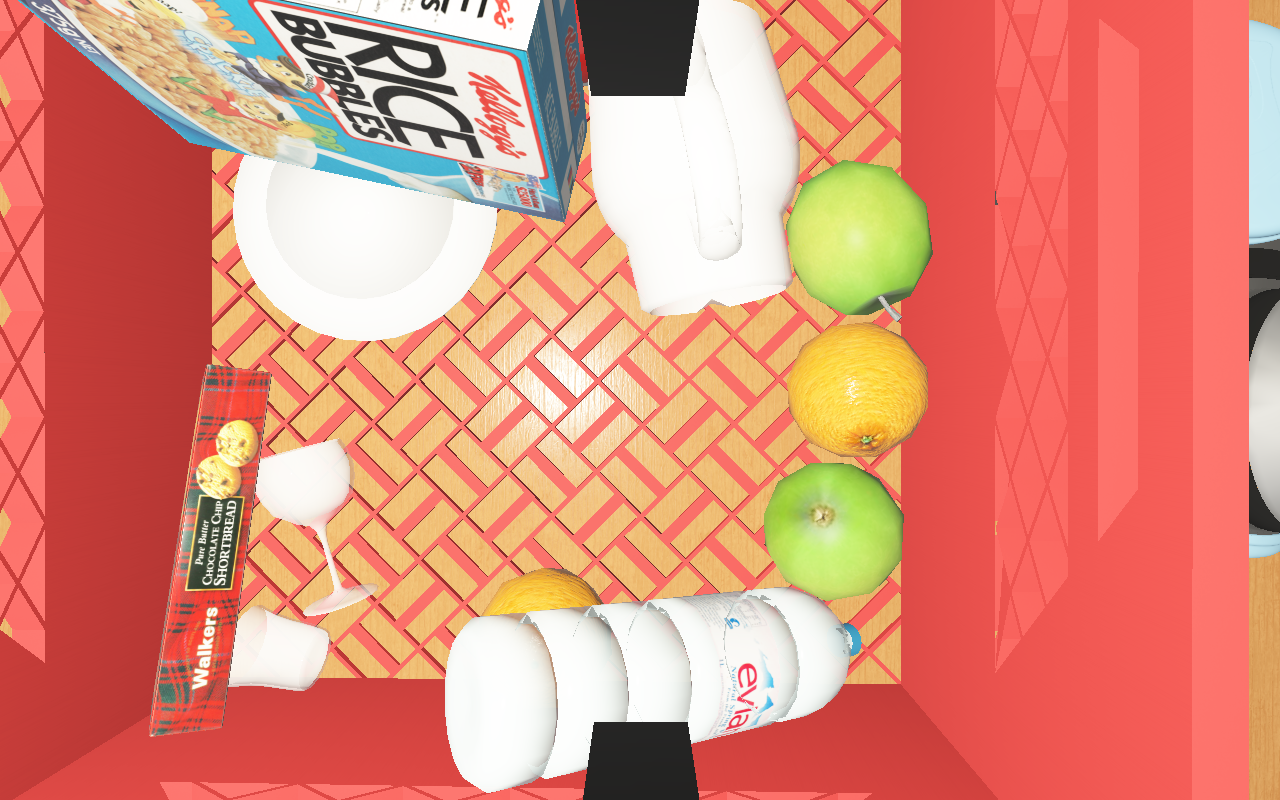
Objects in the scene:
apple
apple
orange
orange
cereal box